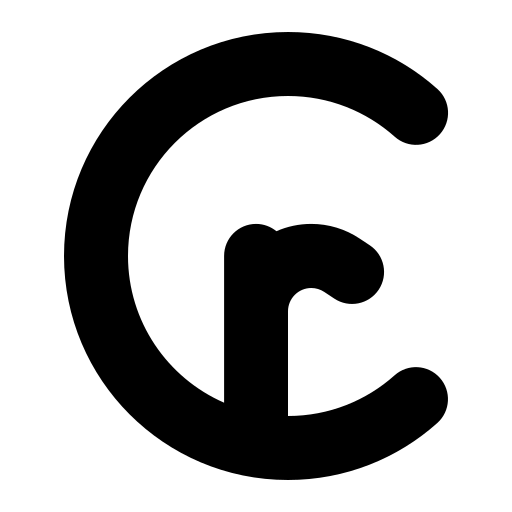
Tags: icon, FontAwesome, fa-icon, solid, cruzeiro, sign